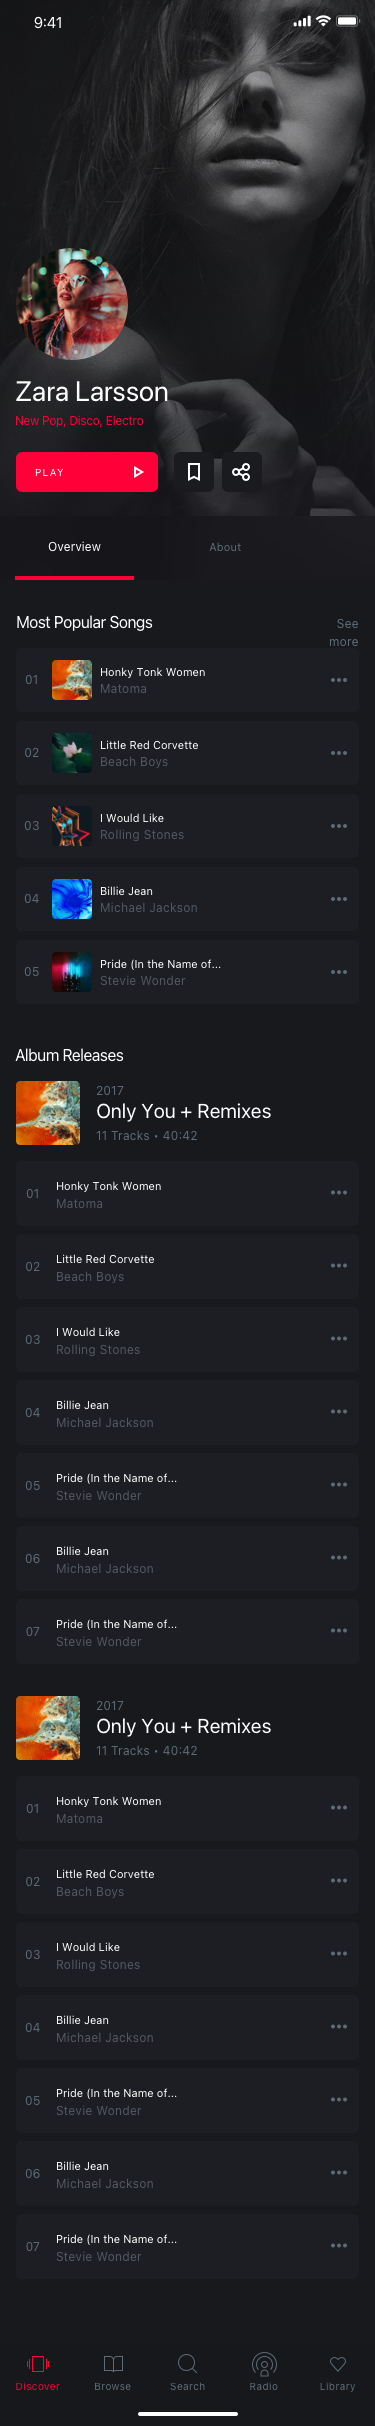
Text in this UI design:
2017
11 Tracks • 40:42
Only You + Remixes
2017
11 Tracks • 40:42
Only You + Remixes
Album Releases
Zara Larsson
New Pop, Disco, Electro
Most Popular Songs
See more